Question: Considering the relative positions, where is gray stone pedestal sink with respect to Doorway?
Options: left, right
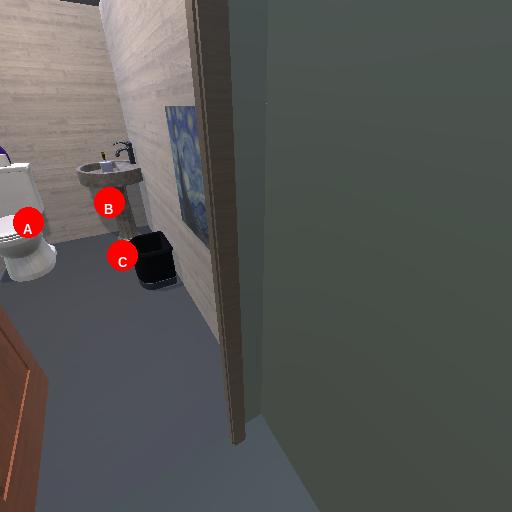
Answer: left